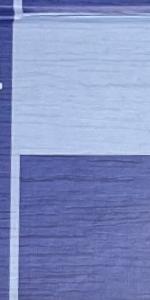
Label: Empty